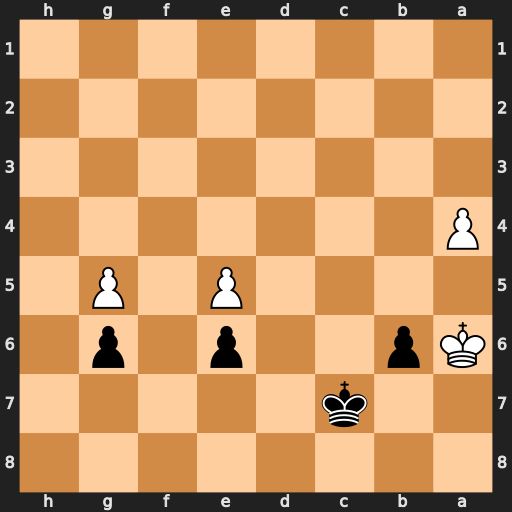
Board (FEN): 8/2k5/Kp2p1p1/4P1P1/P7/8/8/8
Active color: b
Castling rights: -
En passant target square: -
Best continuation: Kc6 Ka7 b5 axb5+ Kxb5